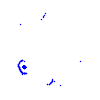
Particle: proton